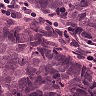
Metastatic tissue present: yes